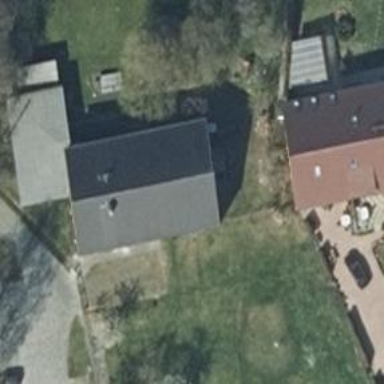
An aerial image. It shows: House with gabled roof oriented along the structure.